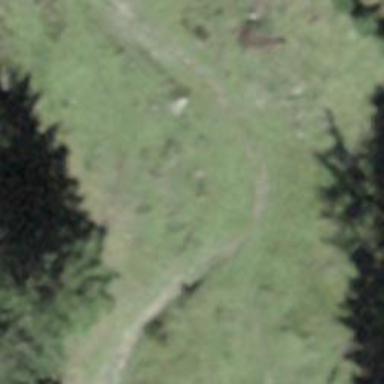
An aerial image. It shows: Path.